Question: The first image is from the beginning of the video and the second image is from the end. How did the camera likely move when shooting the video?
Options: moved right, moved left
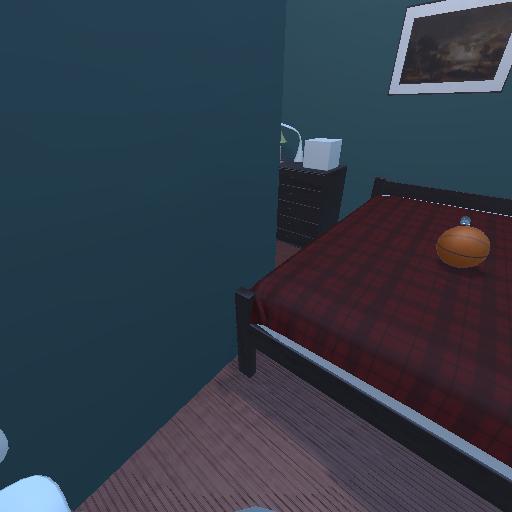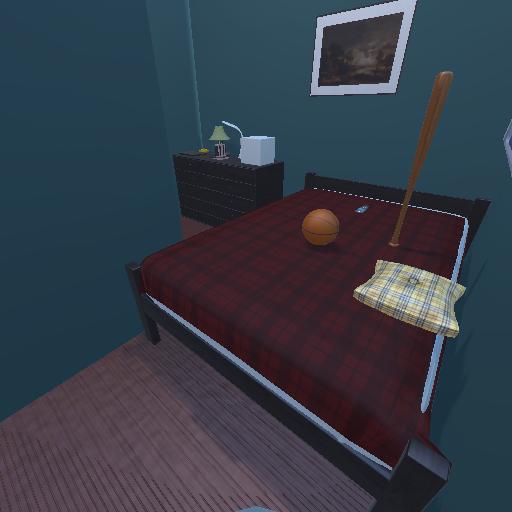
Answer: moved right